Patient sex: M
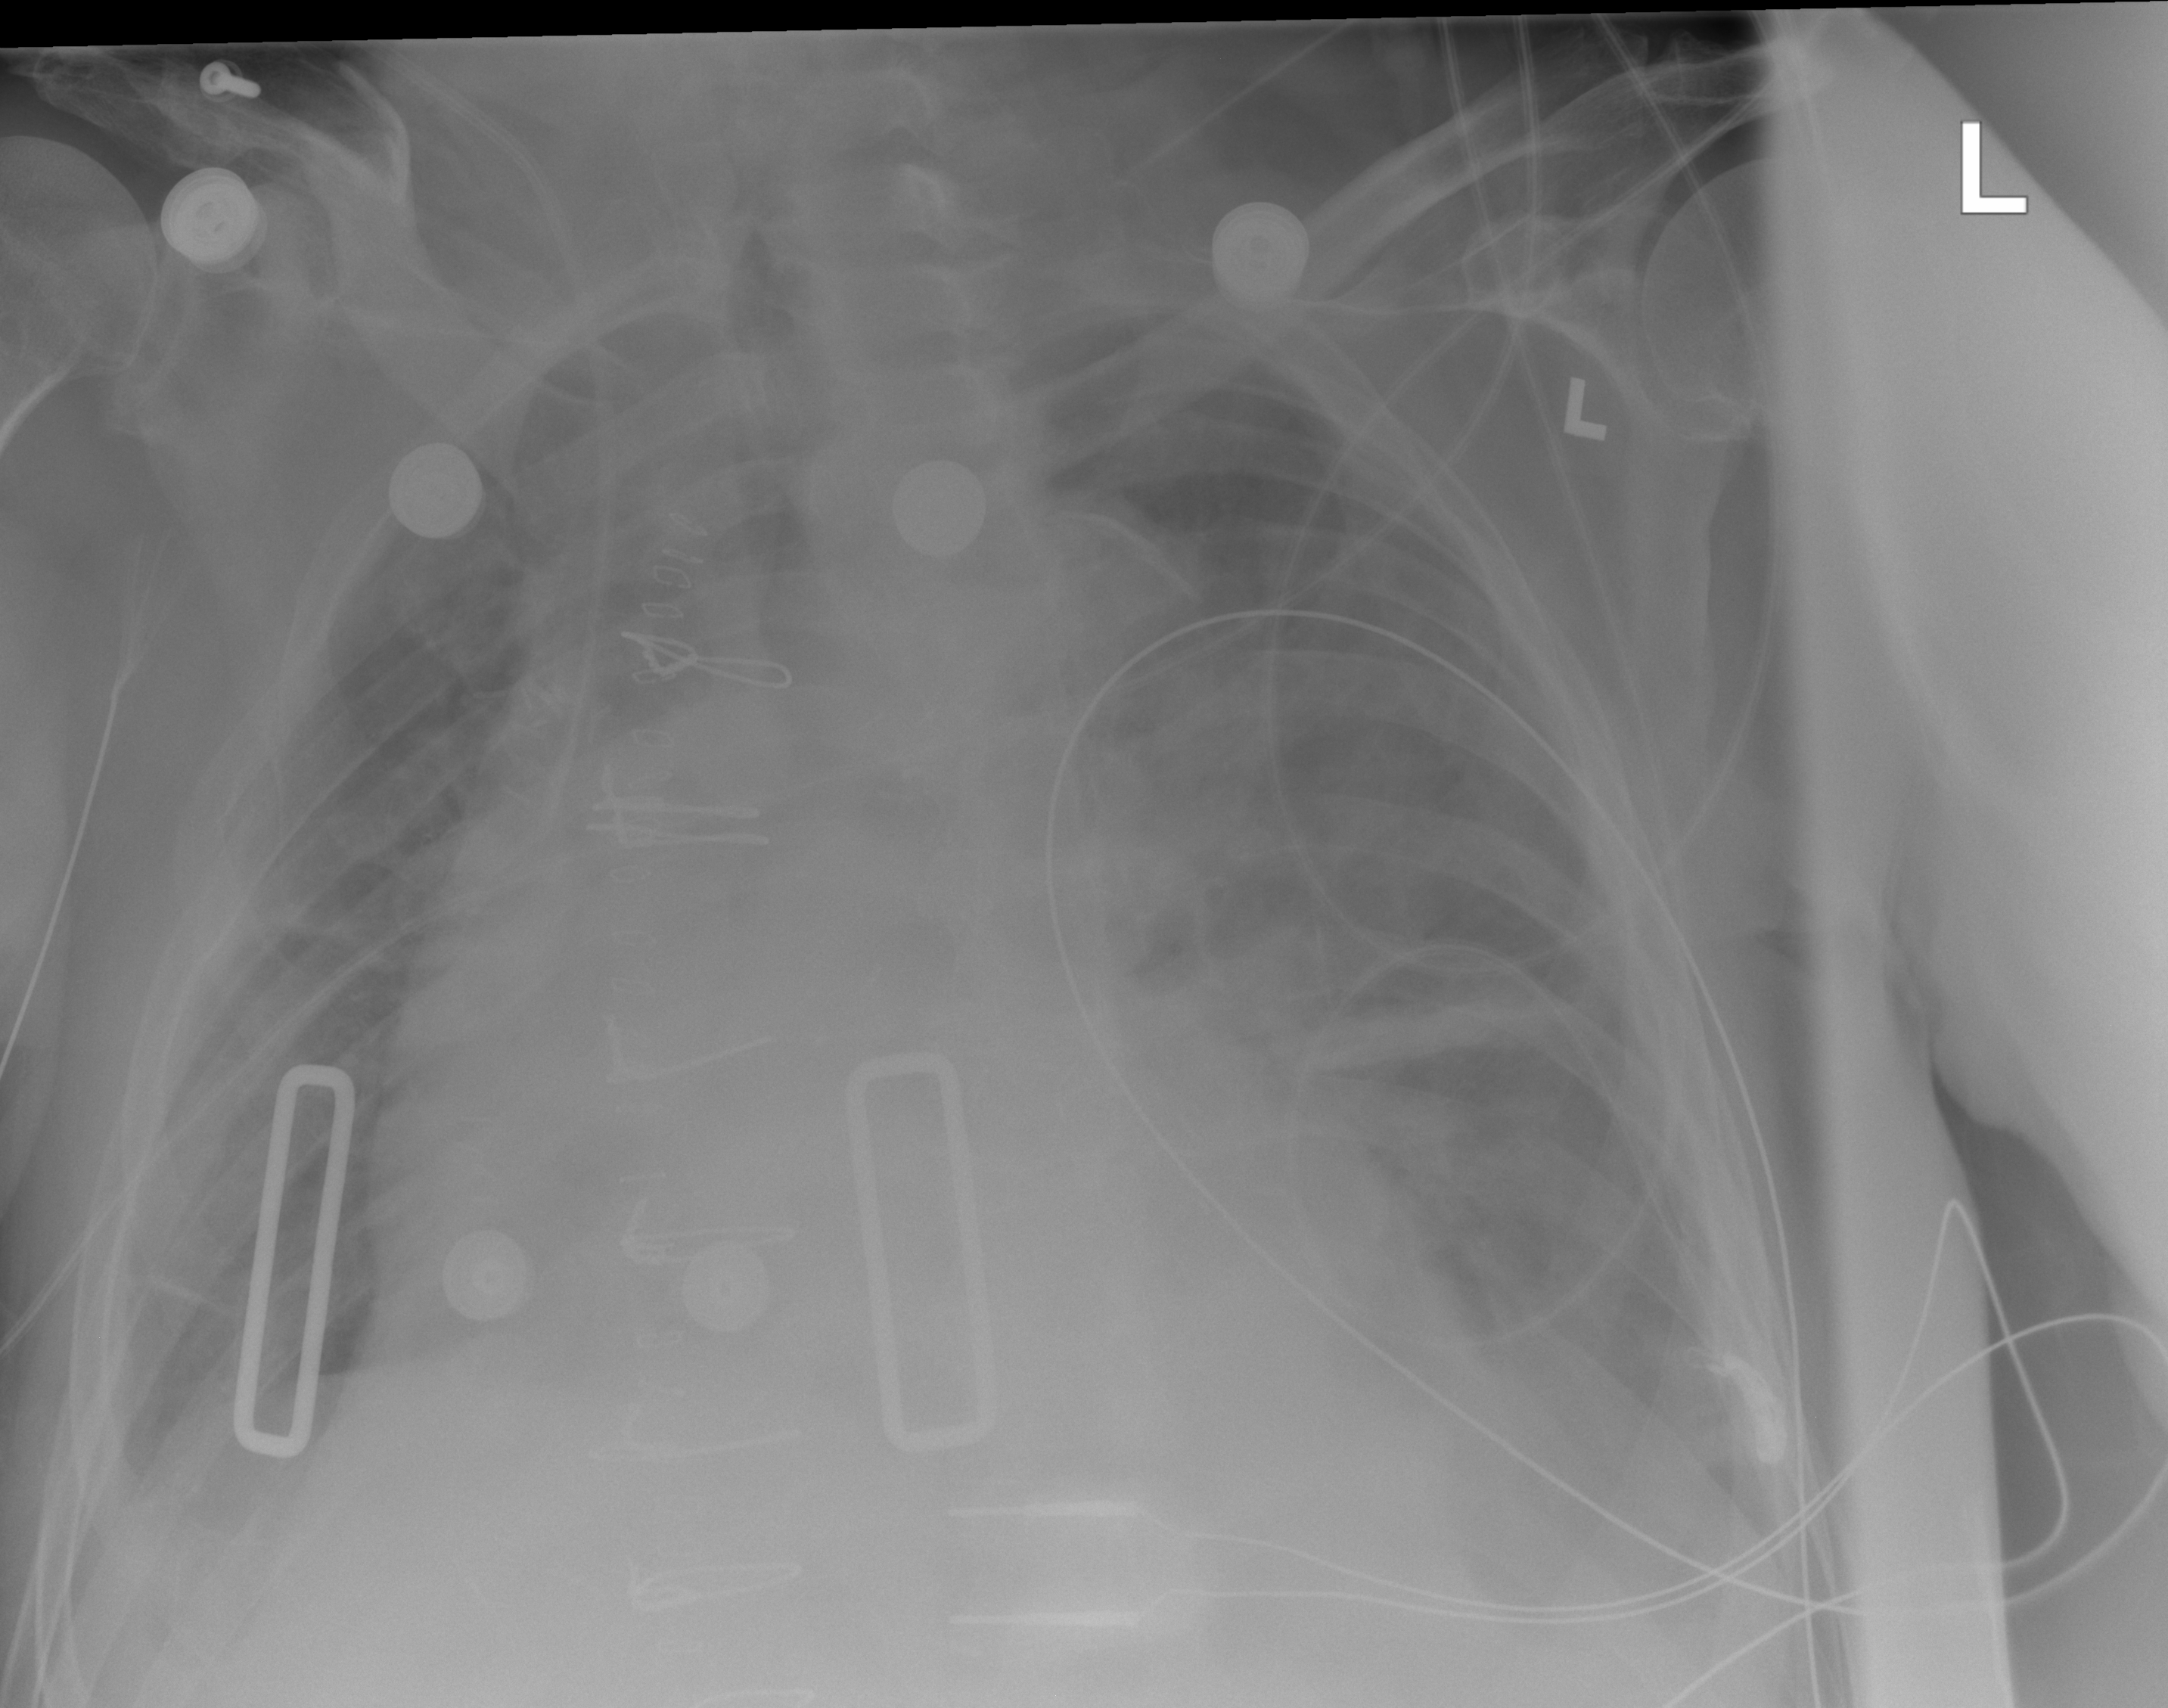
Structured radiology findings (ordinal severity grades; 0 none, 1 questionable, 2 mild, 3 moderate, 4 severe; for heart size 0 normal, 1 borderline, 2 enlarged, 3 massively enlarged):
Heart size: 3
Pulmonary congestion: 3
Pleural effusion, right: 1
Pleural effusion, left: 2
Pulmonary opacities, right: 0
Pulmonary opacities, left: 0
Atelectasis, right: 2
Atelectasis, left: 2